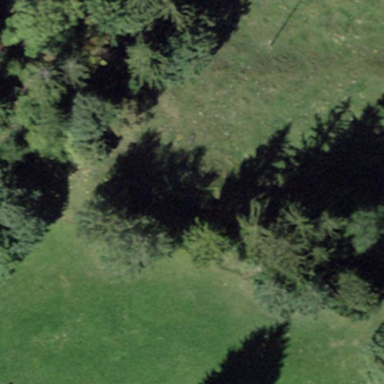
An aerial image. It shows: Forest area.